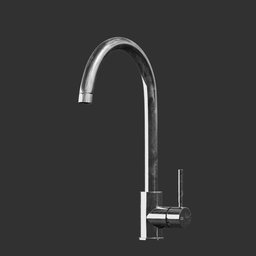
Label: appliances